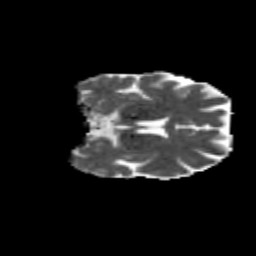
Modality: MD
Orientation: coronal
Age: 70
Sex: female
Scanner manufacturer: siemens
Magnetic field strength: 3 T
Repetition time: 4.71 s
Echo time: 0.0906 s